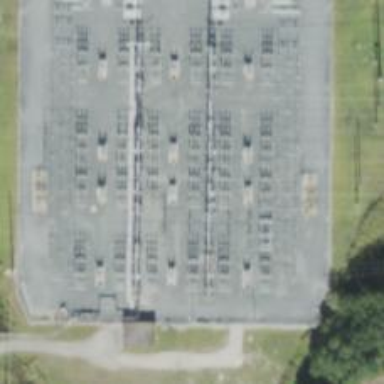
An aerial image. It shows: Switch used for power control.